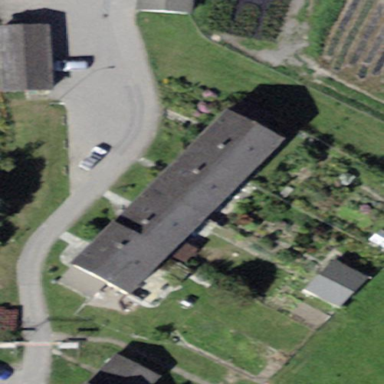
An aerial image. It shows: Gabled roofed apartments building with grey roof.